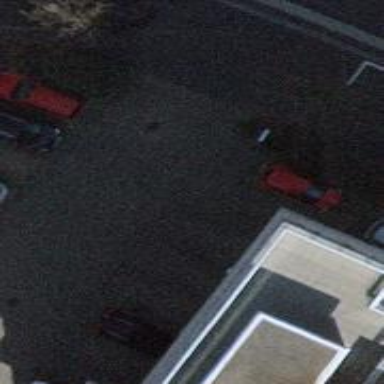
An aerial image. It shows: Car sharing facility.